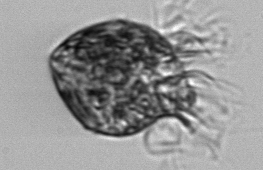
Label: Strombidium_morphotype1